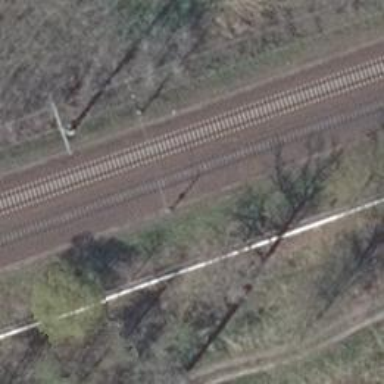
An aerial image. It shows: Milestone along the railway track with catenary mast.